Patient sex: M
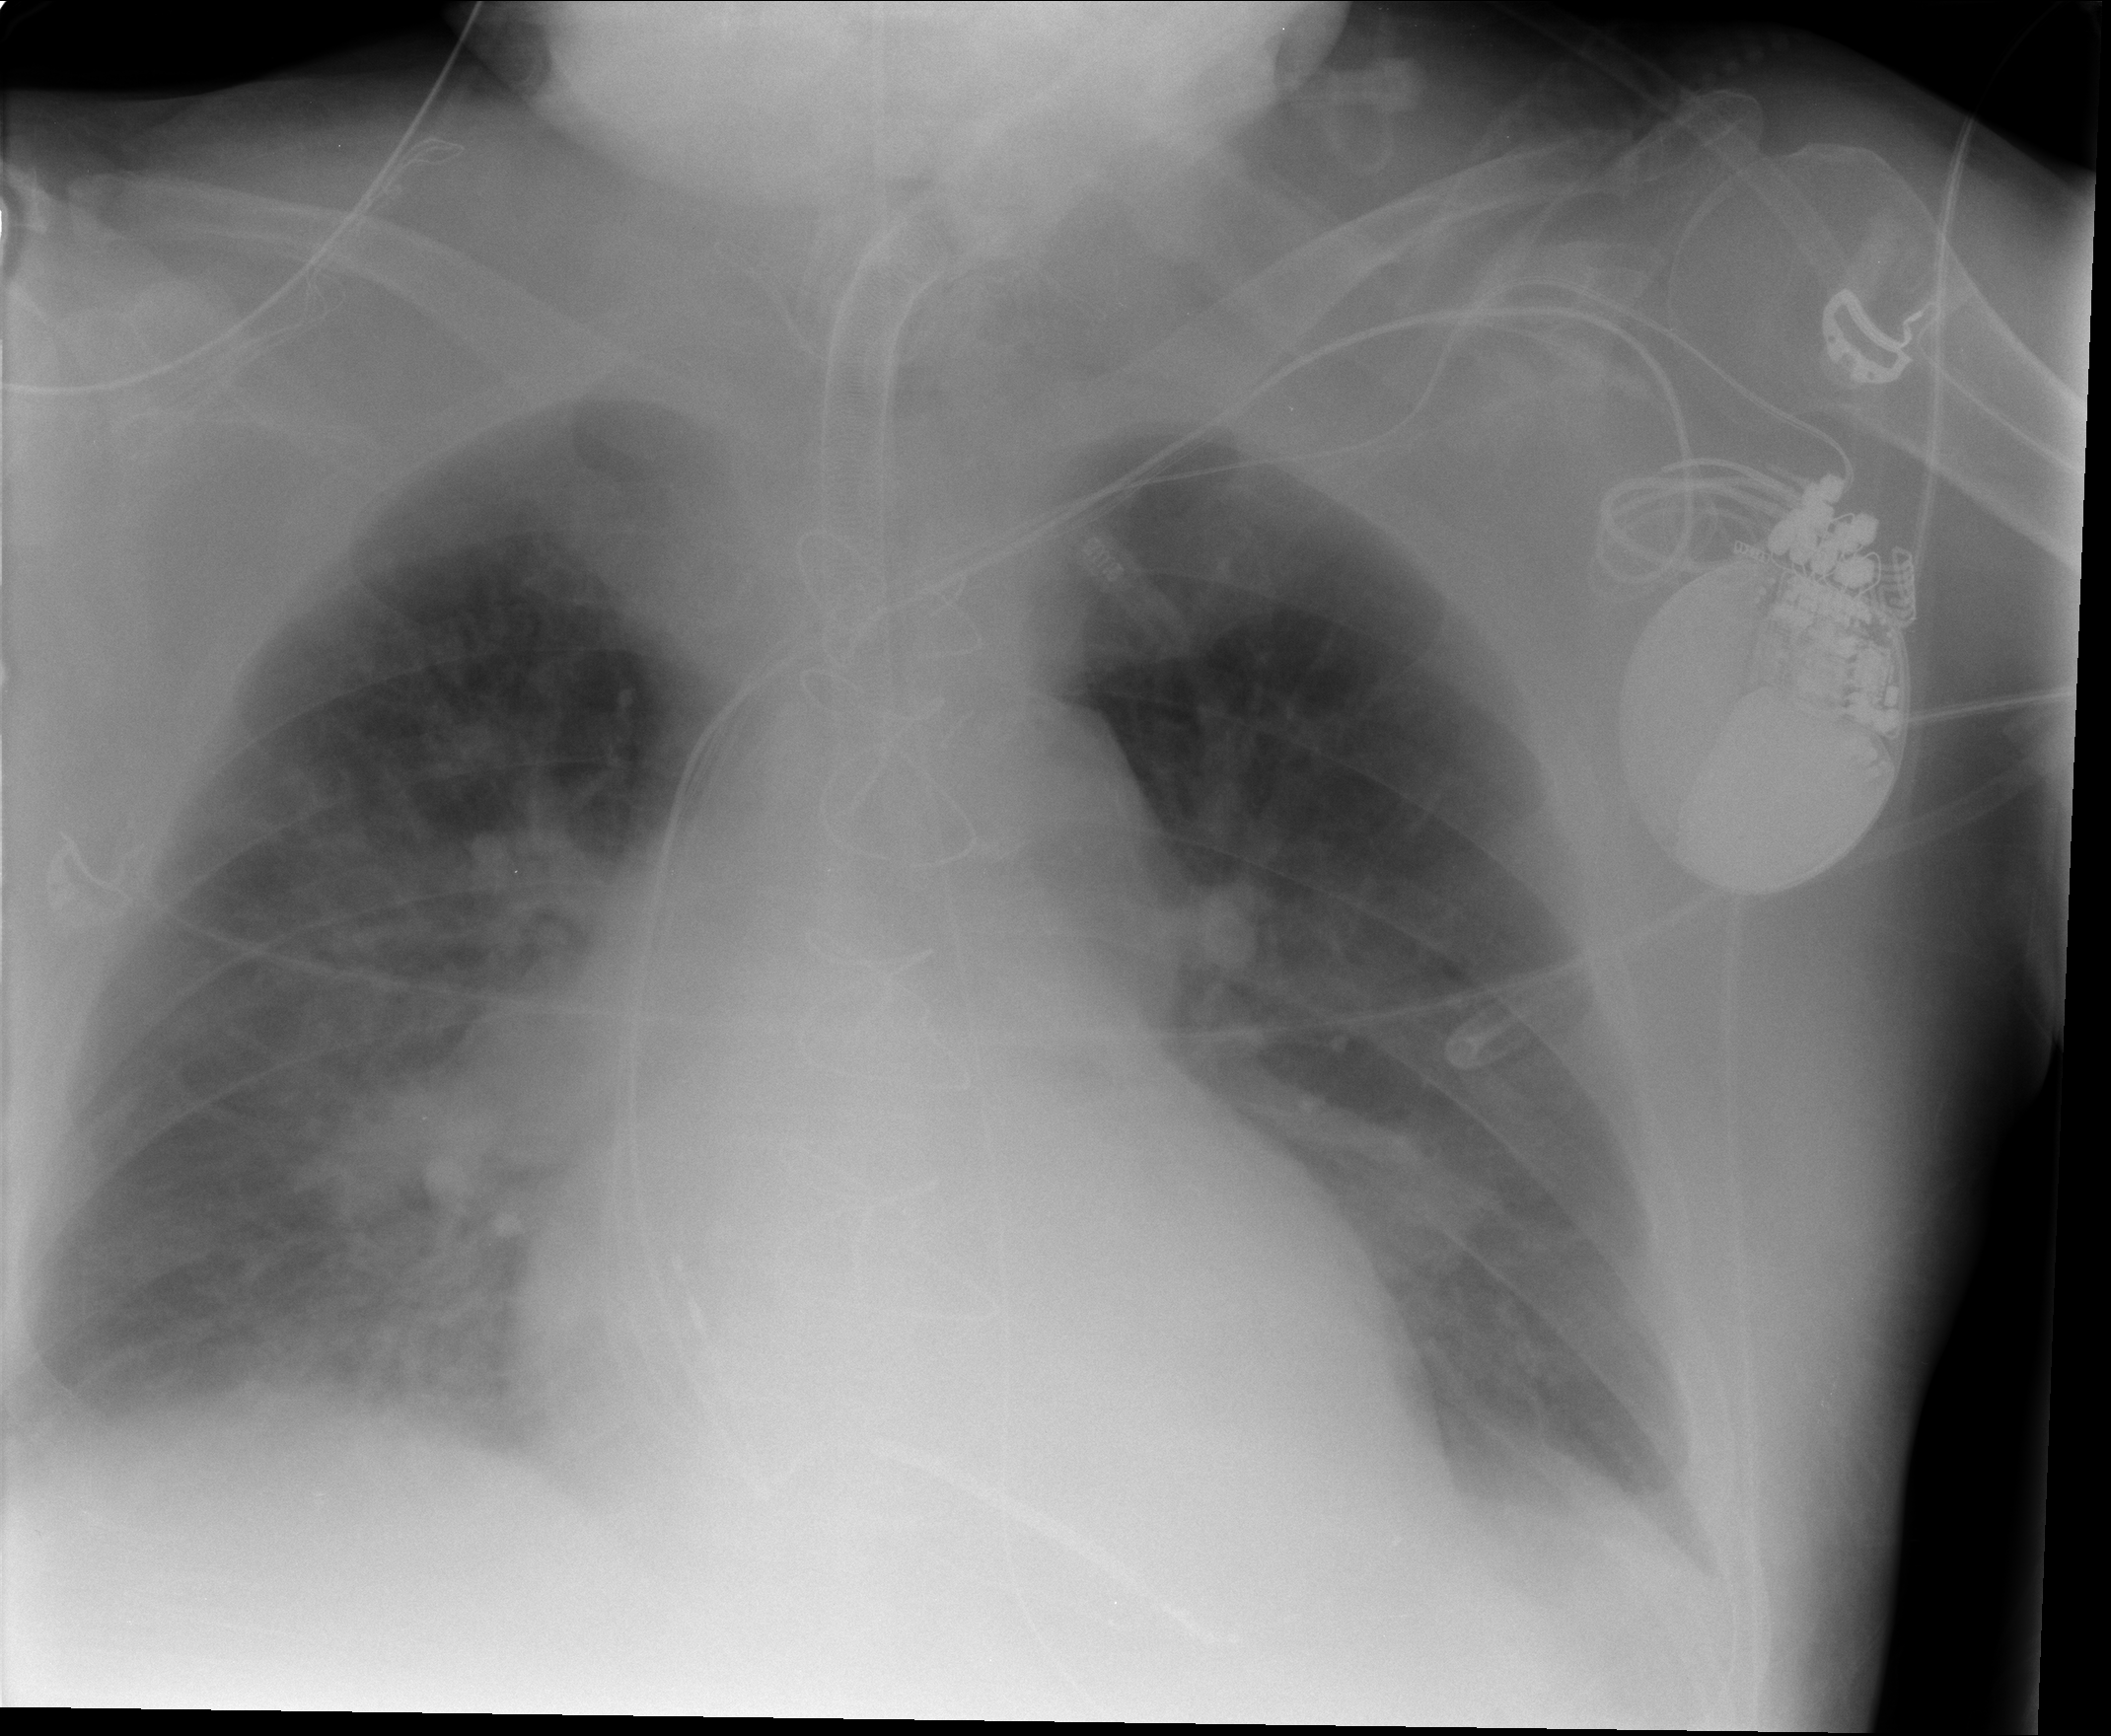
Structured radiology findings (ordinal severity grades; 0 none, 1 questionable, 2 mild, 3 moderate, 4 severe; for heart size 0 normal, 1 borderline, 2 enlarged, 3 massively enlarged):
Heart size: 2
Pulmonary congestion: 0
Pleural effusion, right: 2
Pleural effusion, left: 2
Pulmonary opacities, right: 2
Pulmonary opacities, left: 1
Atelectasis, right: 3
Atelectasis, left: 3